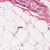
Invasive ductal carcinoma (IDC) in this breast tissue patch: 0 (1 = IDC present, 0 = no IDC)